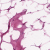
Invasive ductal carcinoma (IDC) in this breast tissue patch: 0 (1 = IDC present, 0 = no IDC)